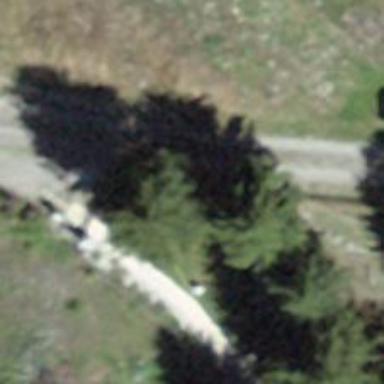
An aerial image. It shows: Bench.